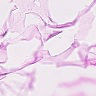
Metastatic tissue present: no